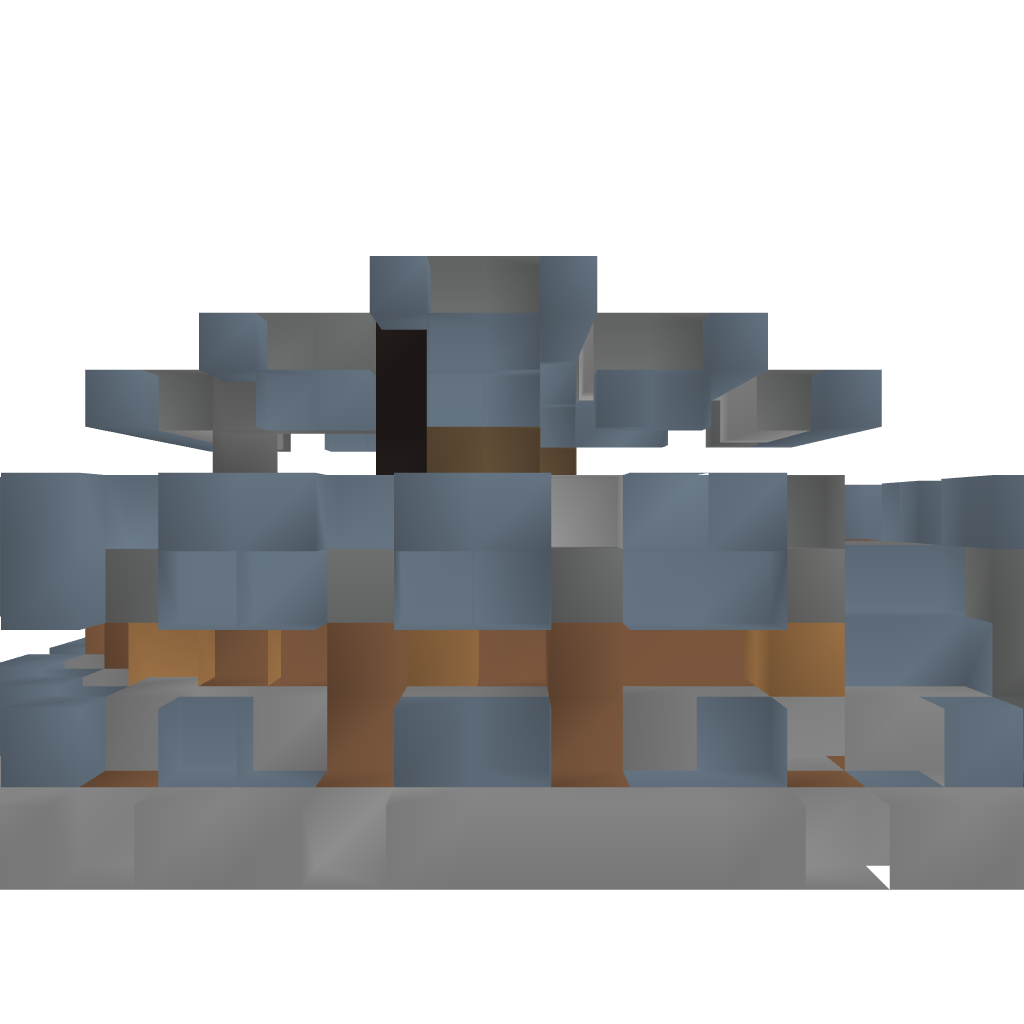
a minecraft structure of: DarkHouse #1